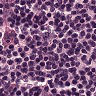
Metastatic tissue present: no